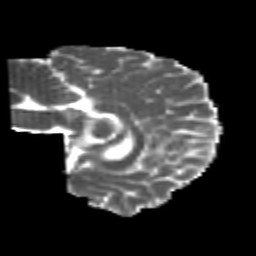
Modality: MD
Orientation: sagittal
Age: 20
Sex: female
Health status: healthy
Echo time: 0.074 s